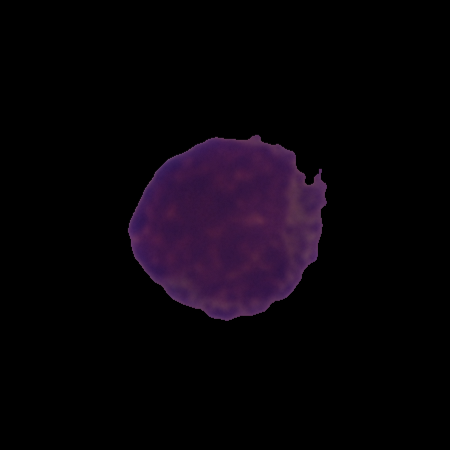
Label: healthy